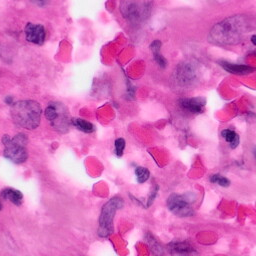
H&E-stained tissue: Pancreatic